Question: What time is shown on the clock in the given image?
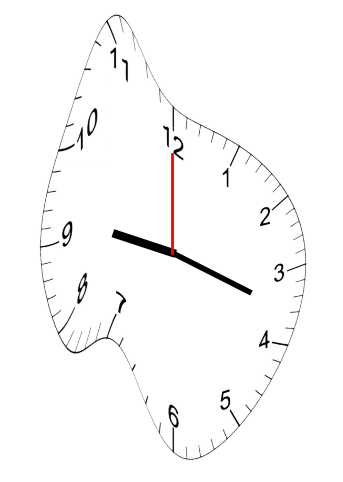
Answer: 09:18:00